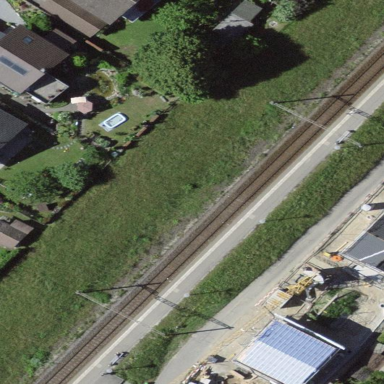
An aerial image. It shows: Platform for public transport and railway services.